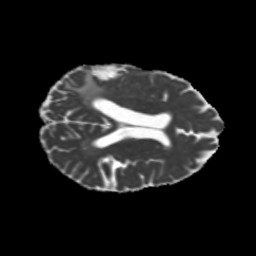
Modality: MD
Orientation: axial
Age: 58
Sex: female
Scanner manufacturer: siemens
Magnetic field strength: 3 T
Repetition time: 5.25 s
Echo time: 0.08 s